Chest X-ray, AP view. Patient: 54 years old, sex M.
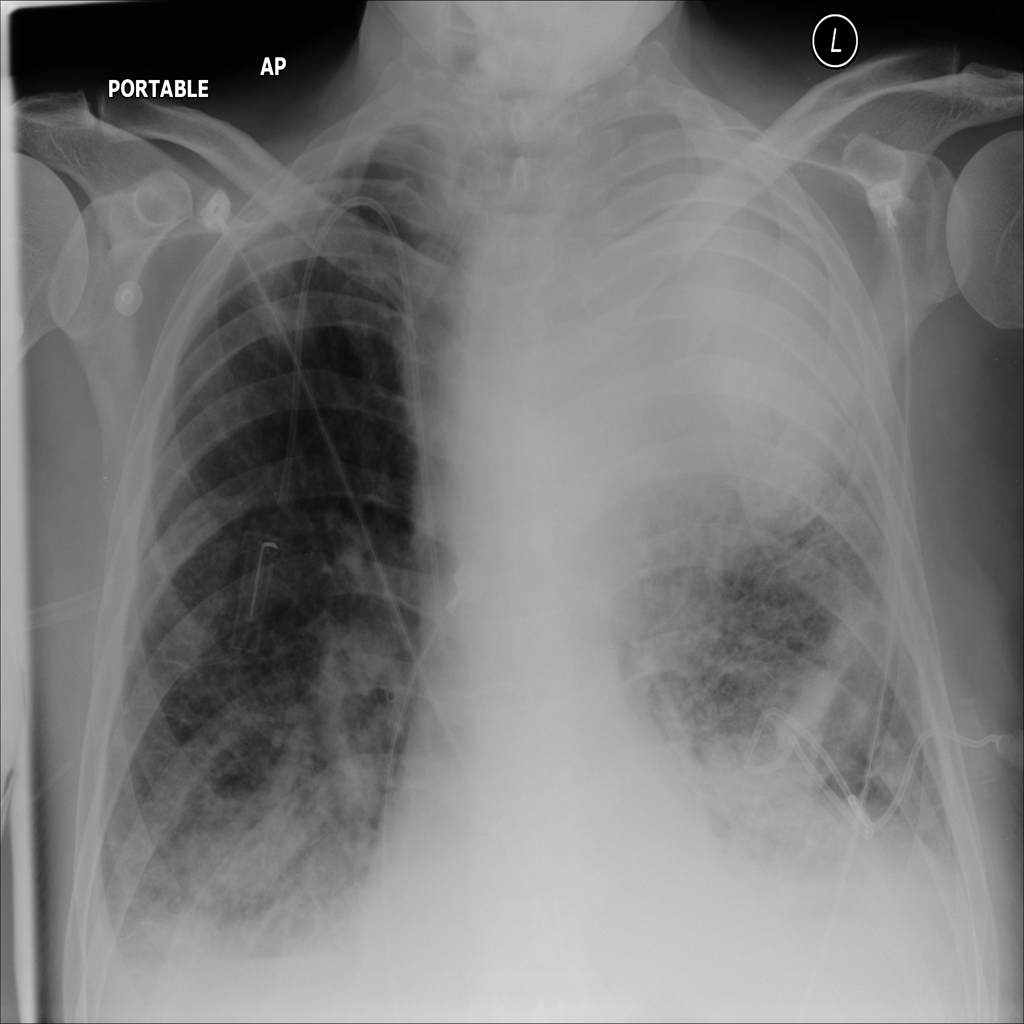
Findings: Consolidation, Mass